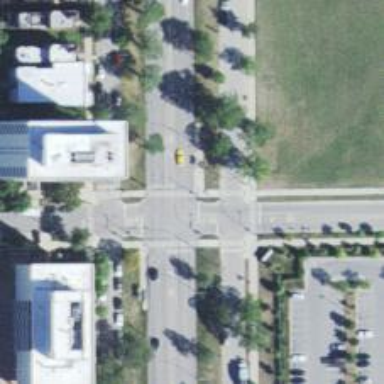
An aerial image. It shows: Traffic island located on footway.